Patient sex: F
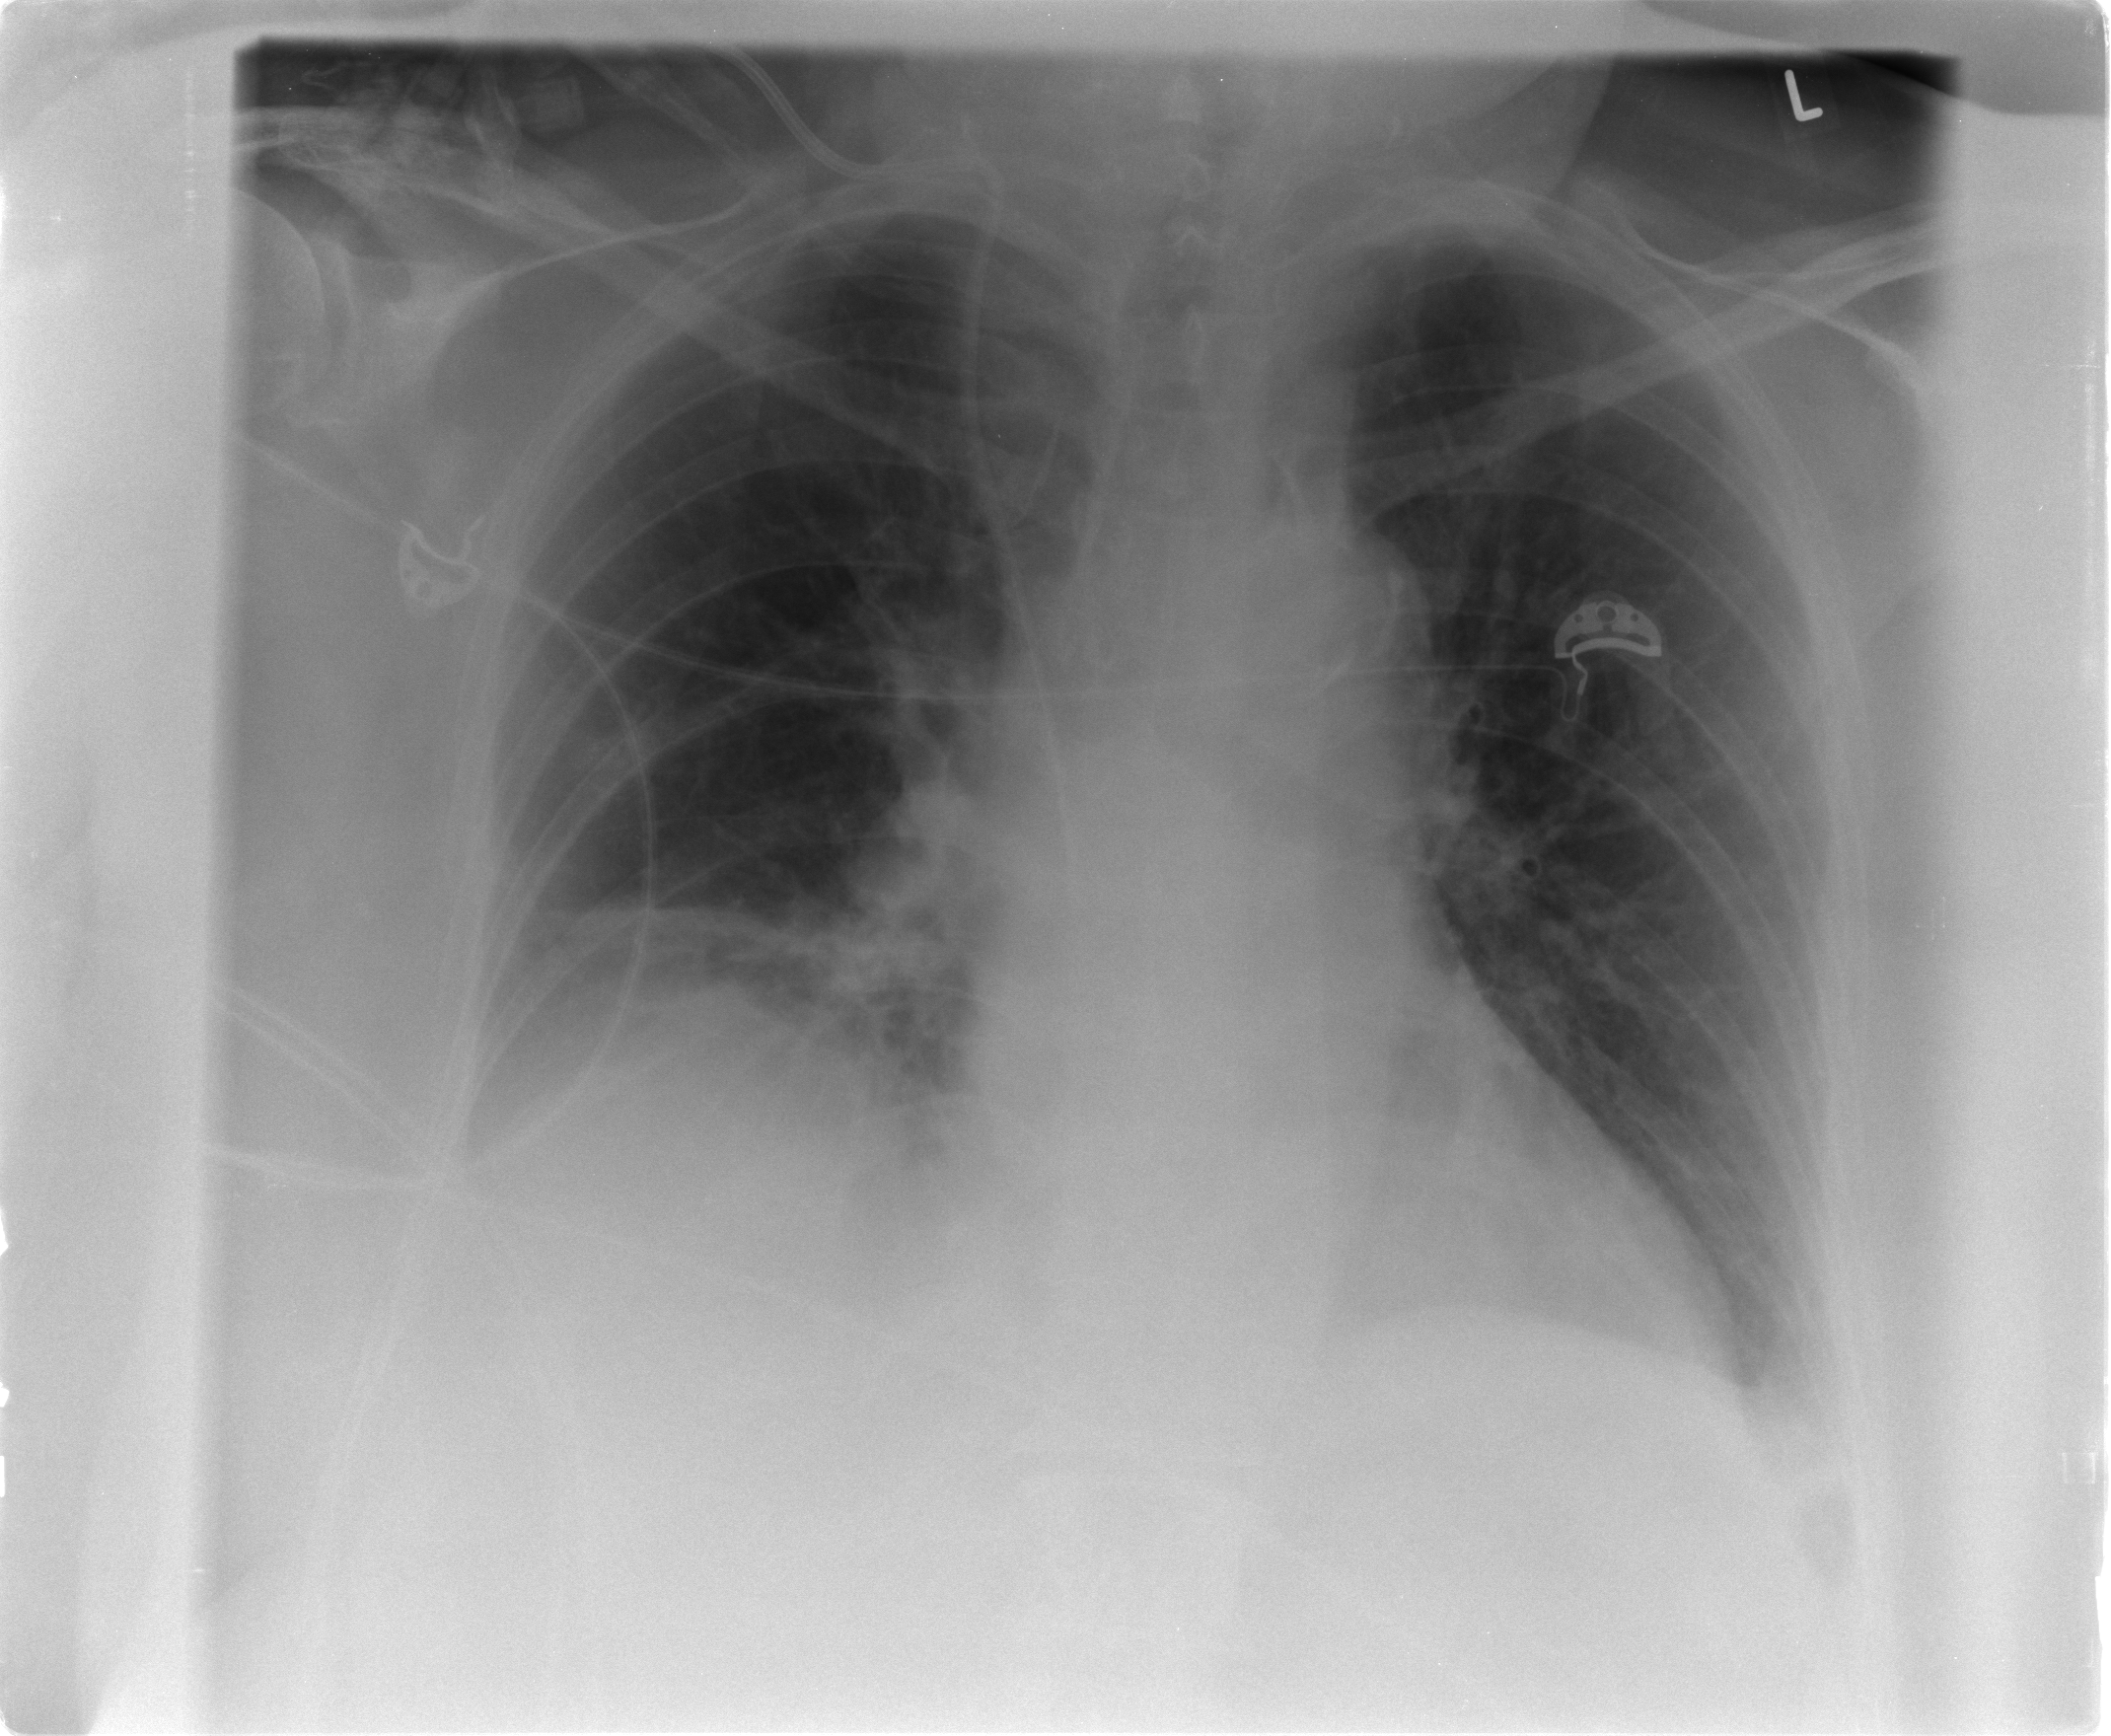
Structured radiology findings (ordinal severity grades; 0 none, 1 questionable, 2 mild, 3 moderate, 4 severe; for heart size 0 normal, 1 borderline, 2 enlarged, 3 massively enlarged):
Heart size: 0
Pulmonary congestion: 2
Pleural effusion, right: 1
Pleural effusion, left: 1
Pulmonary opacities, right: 0
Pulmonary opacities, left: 0
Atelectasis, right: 3
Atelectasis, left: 2